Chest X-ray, PA view. Patient: 55 years old, sex M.
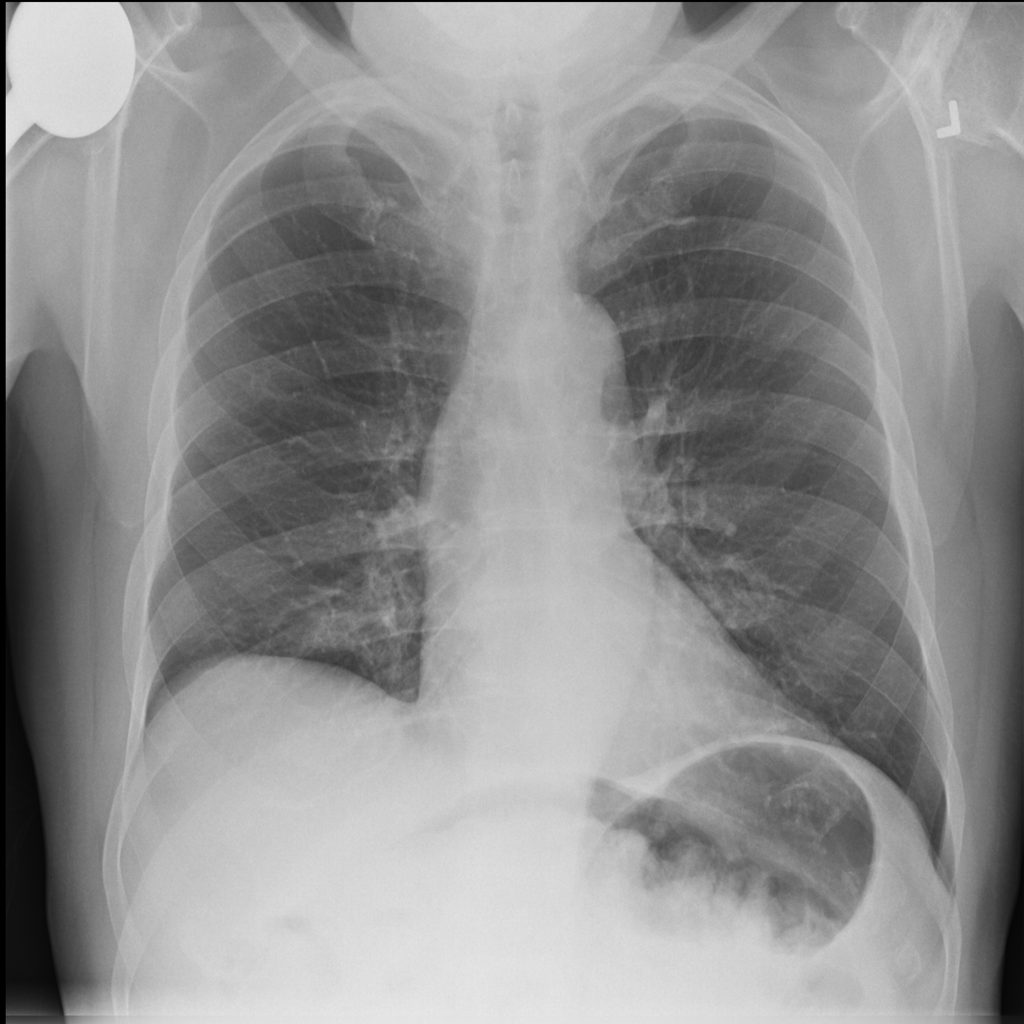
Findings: No Finding